Question: What is the difference between 'Mac Developer' and '3rd Party Mac Developer Application' profiles in 'Code Signing Identity'? Which one is for Mac App Store distribution?

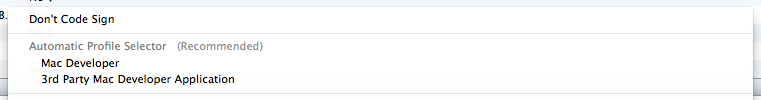
Answer: I was scratching my head at this for some time too.
This is explained in , found here:
<URL>
(as usual with Apple, these topics are pretty cryptic and not always explained well).
Here are some relevant paragraphs:
> The name of the certificate begins with the text "Mac Developer" for a
Mac Development certificate, "3rd Party Mac Developer Application" for
a Mac Submission certificate, and "3rd Party Mac Developer Installer"
for a Mac Installer certificate
And
> The development certificate should appear in the My Certificates
category in Keychain Access. The name of the certificate begins with
the text "Mac Developer:" followed by your name for a development
certificate as shown in Figure 3-2
And
> If you are a team agent or admin and you requested a distribution
certificate, both your distribution and developer certificates appear
in the My Certificates category in Keychain Access as shown in Figure
3-3. The distribution certificates begin with the text "3rd Party Mac
Developer" followed by the type of certificate and your team name.
Finally,
> Before you create an archive, sign your project using the Mac
Submission certificate....Only a team agent or admin can obtain and use distribution
certificates for this purpose. If you haven't already done so, create
your distribution certificates as described in "Creating Signing
Certificates" now. Later when you submit to the Mac App Store, you are
asked to select the Mac Installer certificate to sign the installer
package.Next, set the Code Signing Identity build setting to the Mac
Submission certificate that begins with the text "3rd Party Mac
Developer Application" as described in "Signing an App." Run your app
to verify that this is the build you want to release.
So basically, certificate is a personal developer certificate for just signing the code. certificate if you want to submit to the App Store and have the required role to do so.
Not to be confused, note that there is also and certificates. These are used to sign the application for distribution outside of the App Store. Described in the same document under
The link to Apple's documentation originally mentioned is now obsolete. This is now better explained in the updated "App Distribution Guide" here - <URL>